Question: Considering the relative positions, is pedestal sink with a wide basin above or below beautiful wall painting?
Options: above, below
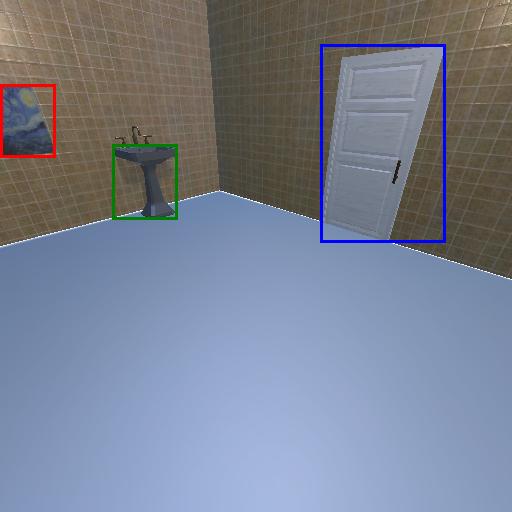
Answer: above